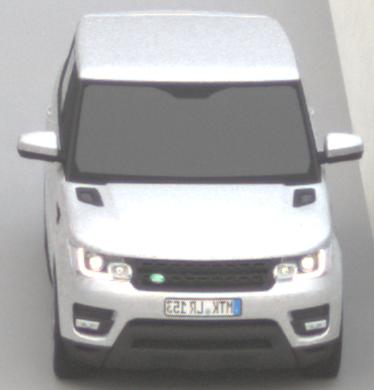
Make: Land Rover
Model: Range Rover Sport 5.0 V8 SC
Detailed model: Range Rover Sport (II)
Model produced from: 2013/09
Model produced until: 2015/07
Doors: 5
Color: white
Road condition: dry road
Daytime: sunrise or sunset
Contrast: low contrast